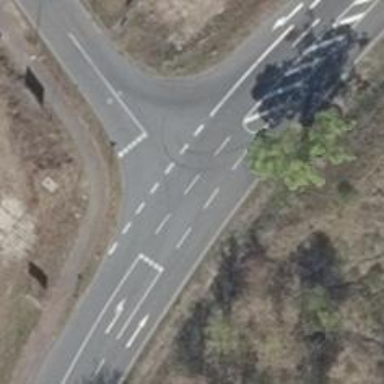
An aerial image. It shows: Secondary road with asphalt surface.